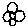
Label: flower